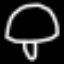
Label: mushroom